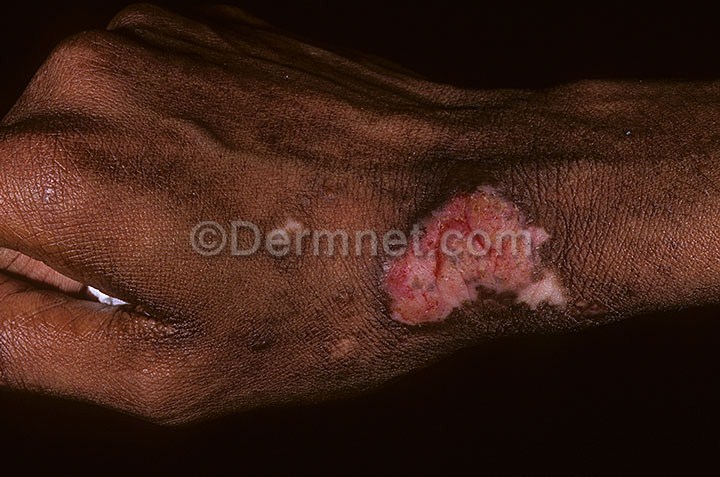
Disease: Eczema Photos